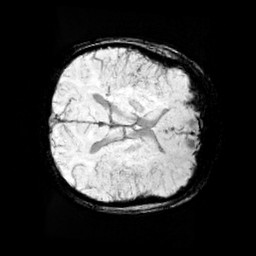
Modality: minIP
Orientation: axial
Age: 11
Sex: male
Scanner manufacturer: siemens
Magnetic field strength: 3 T
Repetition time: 0.027 s
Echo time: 0.02 s